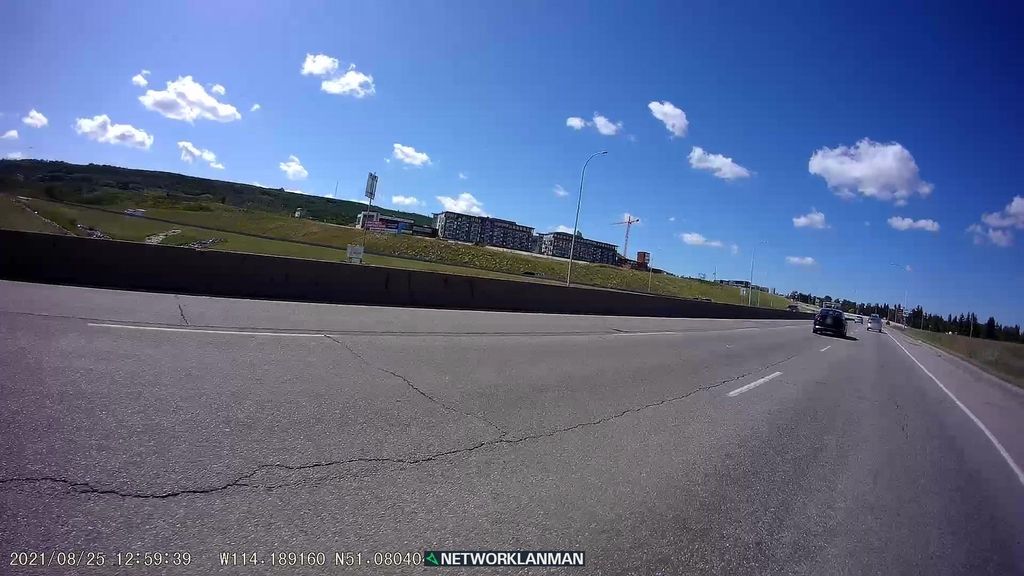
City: calgary